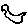
Label: bird